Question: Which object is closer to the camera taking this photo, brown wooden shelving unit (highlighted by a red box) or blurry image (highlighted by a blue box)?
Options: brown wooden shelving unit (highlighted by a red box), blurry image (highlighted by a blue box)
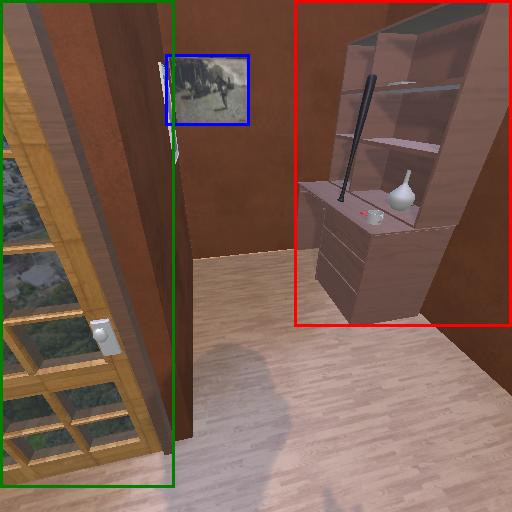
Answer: brown wooden shelving unit (highlighted by a red box)